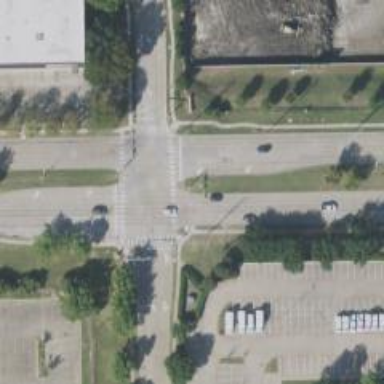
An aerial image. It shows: Marked crossing on footway.